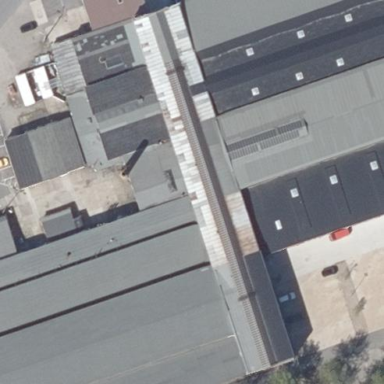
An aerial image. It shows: Industrial building with works on site.